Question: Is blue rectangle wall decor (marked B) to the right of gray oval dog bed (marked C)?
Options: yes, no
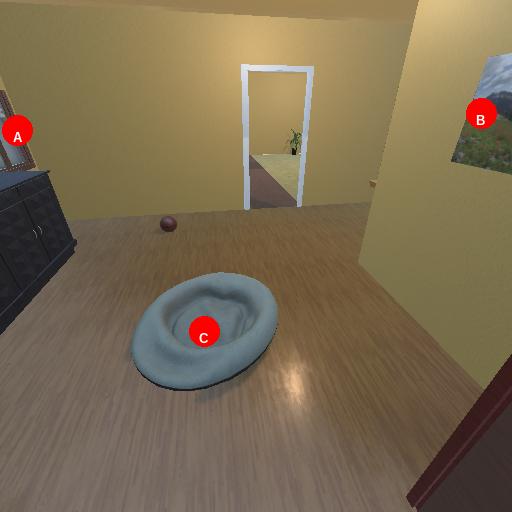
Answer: yes